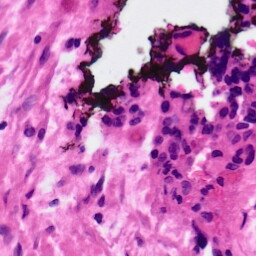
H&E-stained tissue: Ovarian